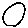
Label: circle